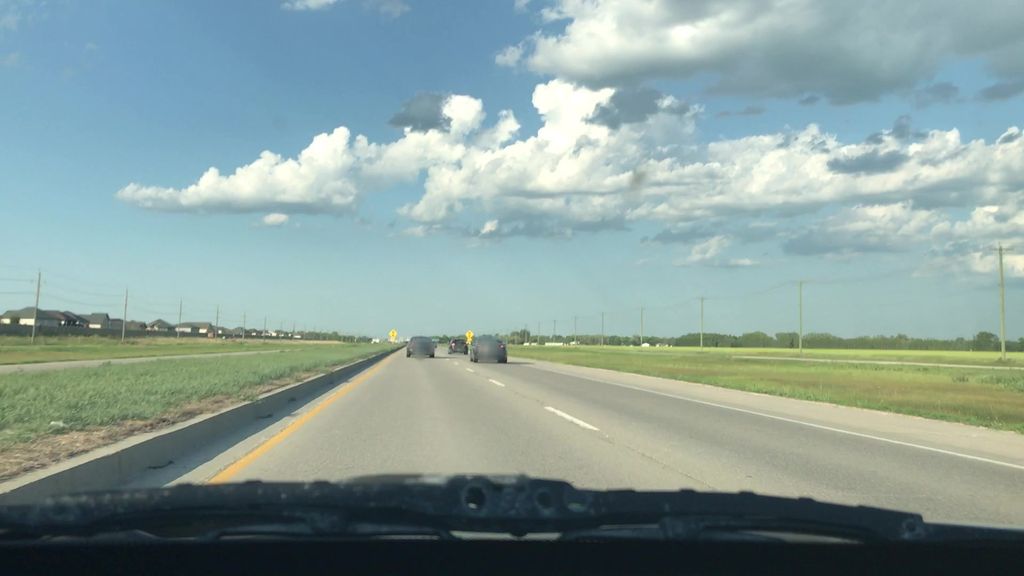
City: winnipeg